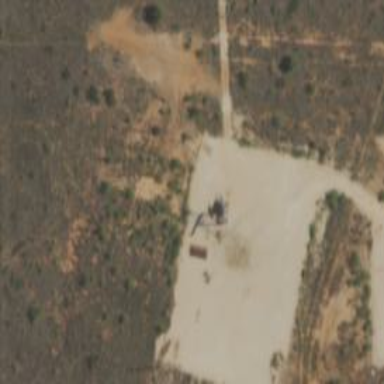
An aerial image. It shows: Petroleum well.